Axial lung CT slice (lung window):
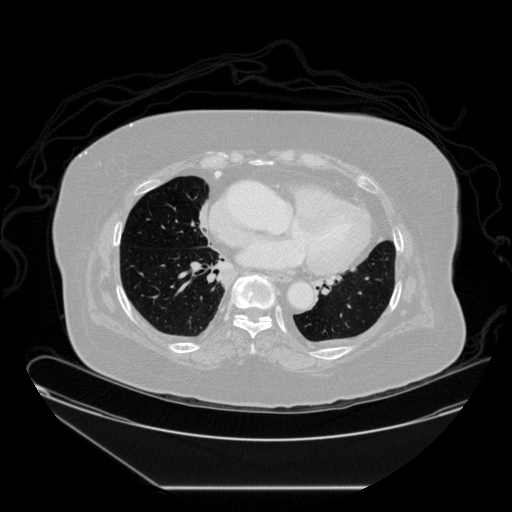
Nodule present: no